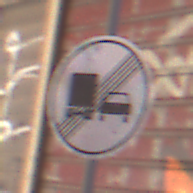
Verkehrszeichen: EndeUeberholverbotKraftfahrzeuge
Umgebung: Outdoor, Urban
Tageszeit: MorningAfternoon
Wetter: Clear
Licht: Natural
Jahreszeit: NotSpecified
Kontrast: MediumContrast